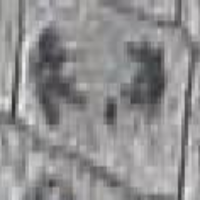
Label: anaphase